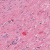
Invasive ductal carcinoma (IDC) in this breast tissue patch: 0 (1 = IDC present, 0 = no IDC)